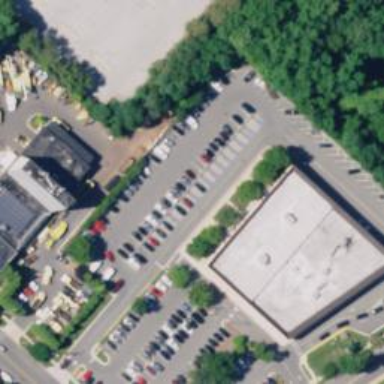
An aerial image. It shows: Parking space.